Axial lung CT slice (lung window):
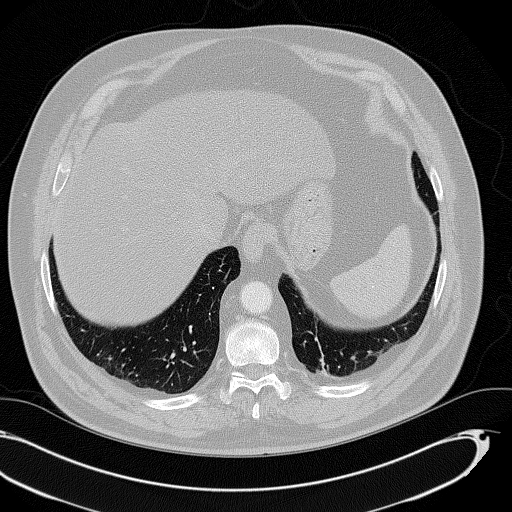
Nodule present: no